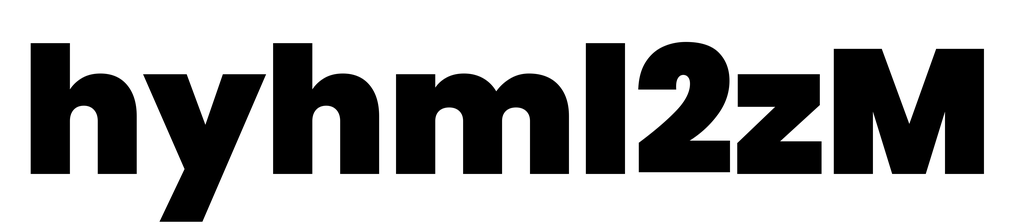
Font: Poppins-Black